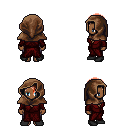
a pixel art fantasy rpg character, female body template, human, dark skin, red robe, metal pants, red bangs hairstyle, cloth hood, black shoes, four views (front, back, left, right), 2x2 character sprite sheet, small pixel art, hard edges, no anti-aliasing